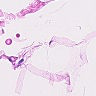
Metastatic tissue present: no